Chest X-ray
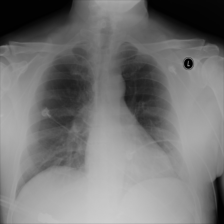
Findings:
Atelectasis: negative
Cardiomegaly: negative
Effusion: negative
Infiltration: negative
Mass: negative
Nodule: negative
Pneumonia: negative
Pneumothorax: negative
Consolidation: negative
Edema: negative
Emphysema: negative
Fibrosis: negative
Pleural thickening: negative
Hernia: negative